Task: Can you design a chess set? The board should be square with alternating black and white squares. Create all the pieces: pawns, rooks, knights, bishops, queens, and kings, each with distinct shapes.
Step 5427:
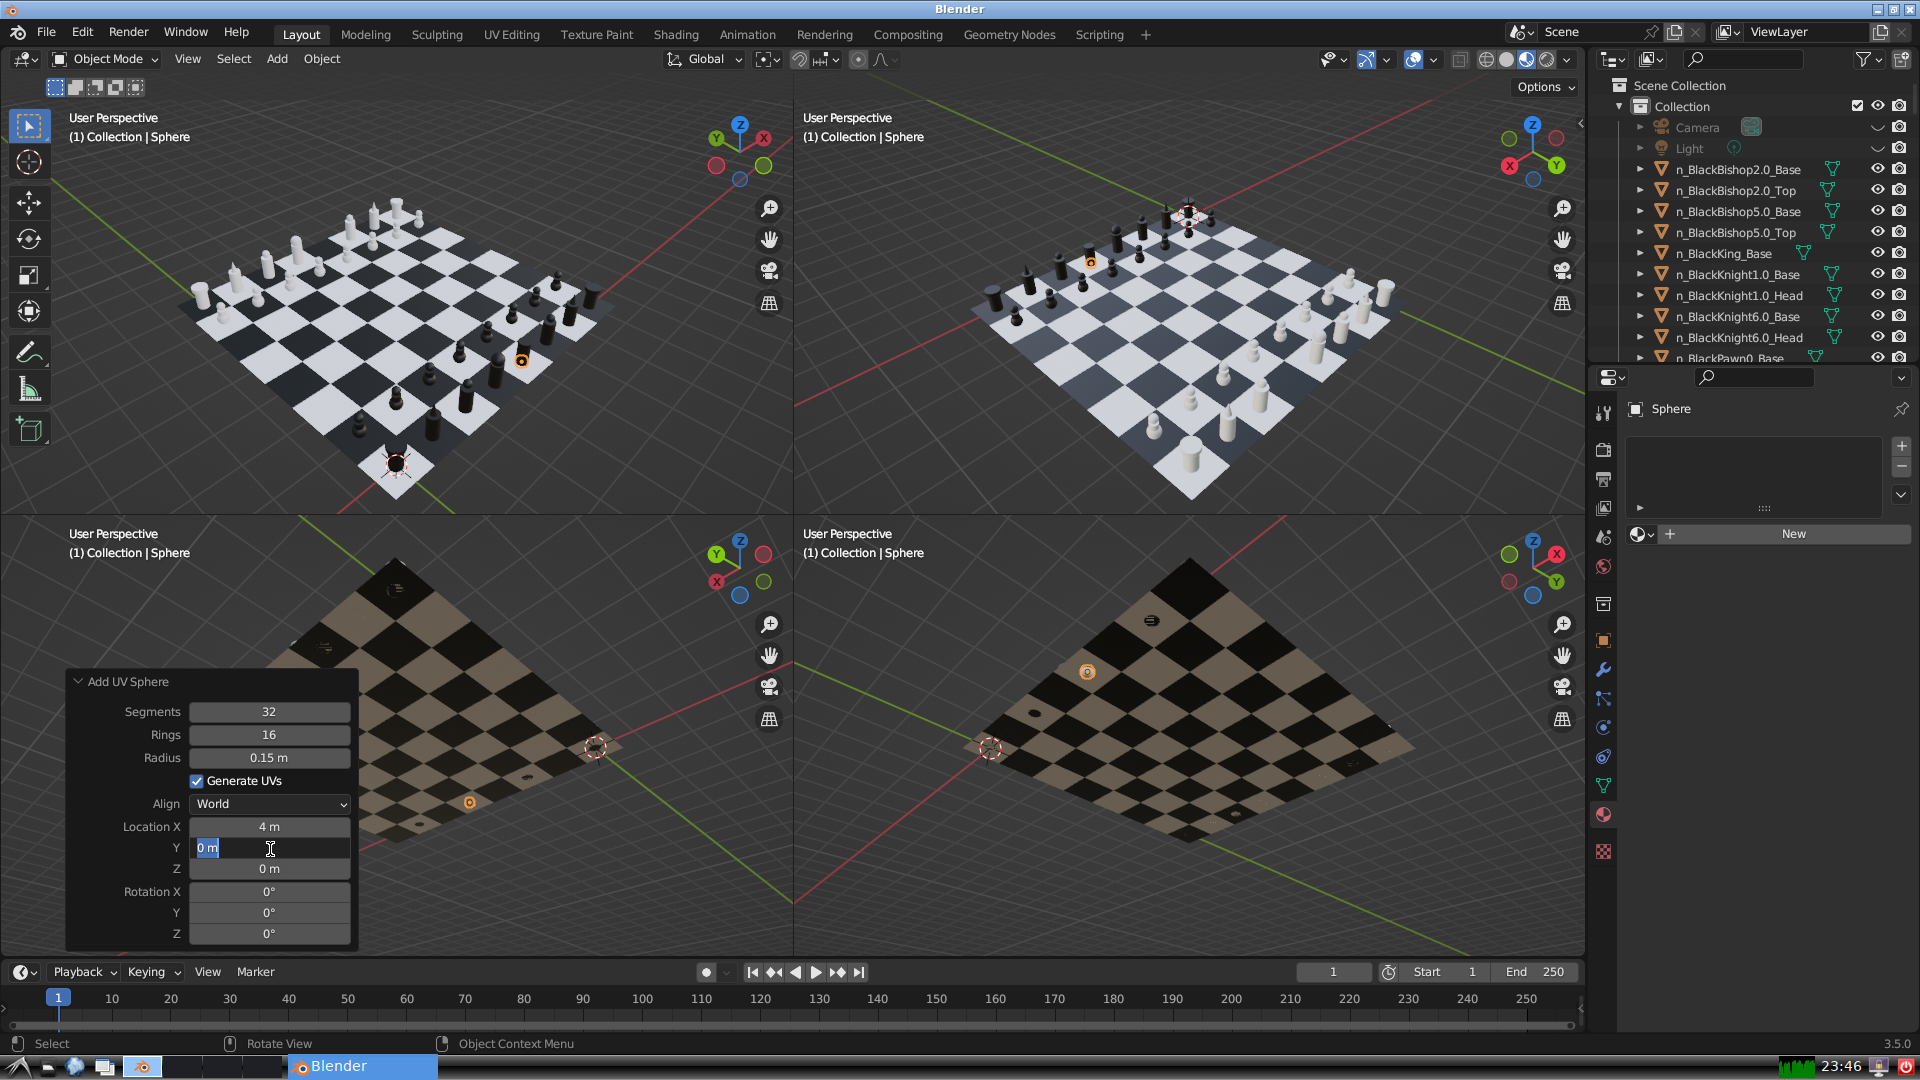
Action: input_text: 0.0